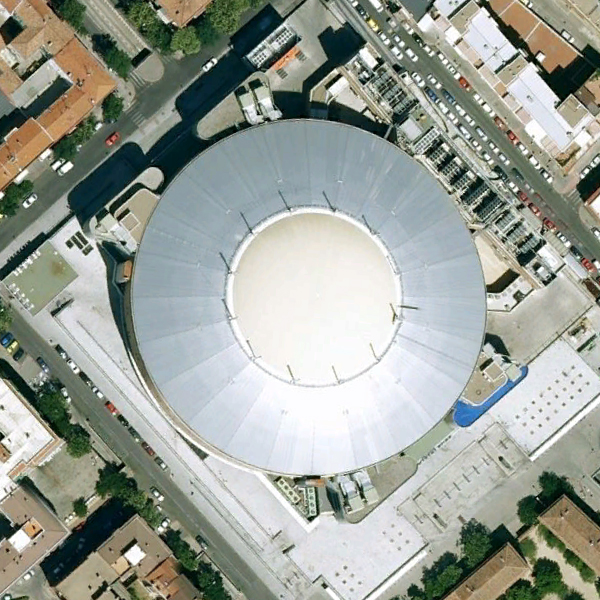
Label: Center